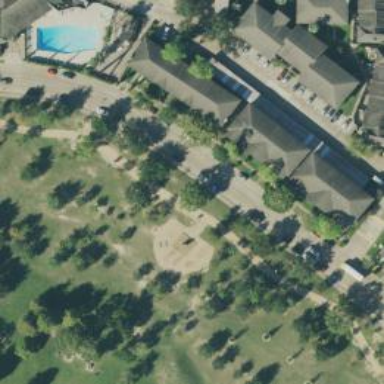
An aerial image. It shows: Fitness station in leisure land area.